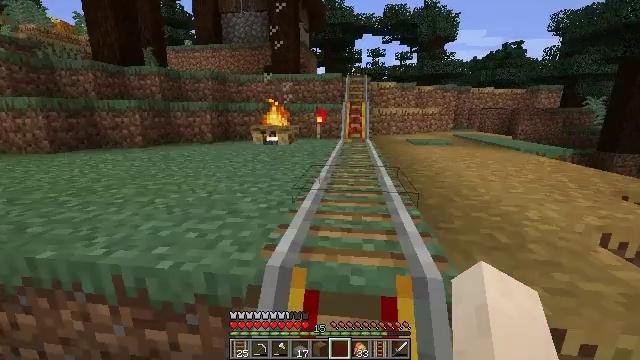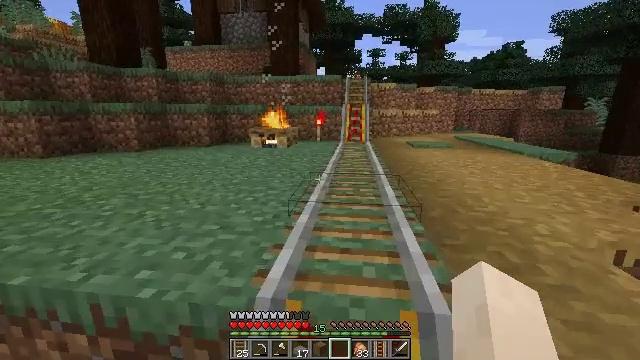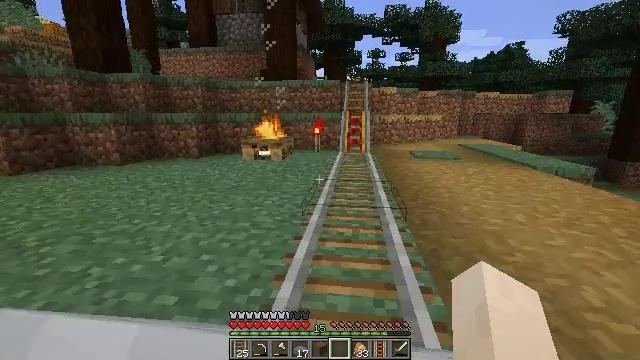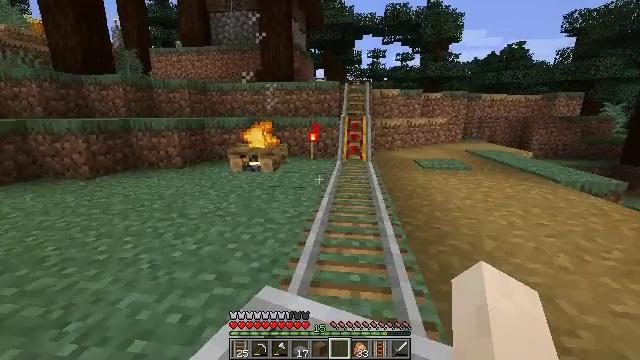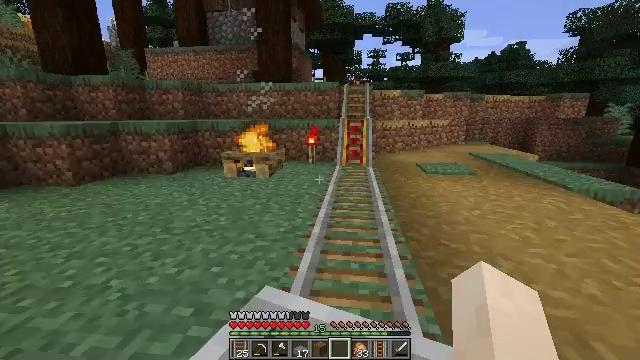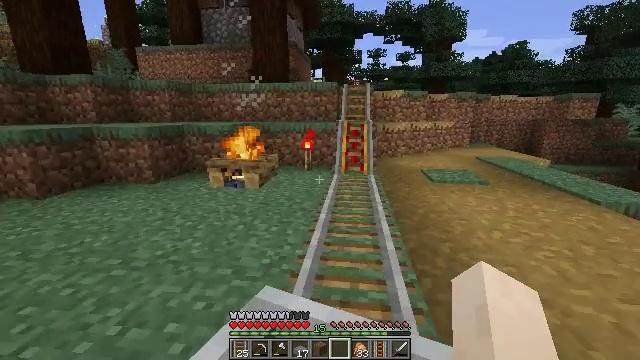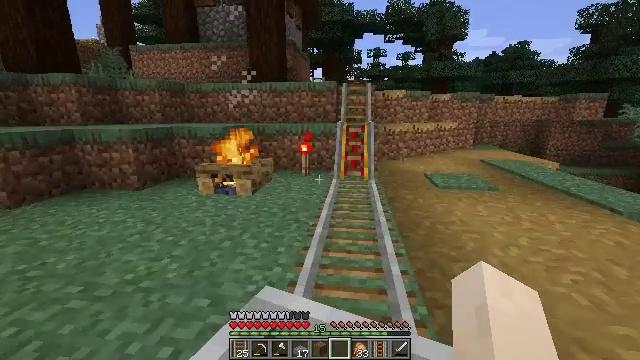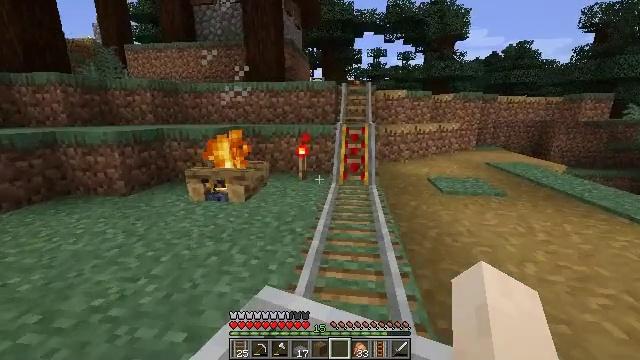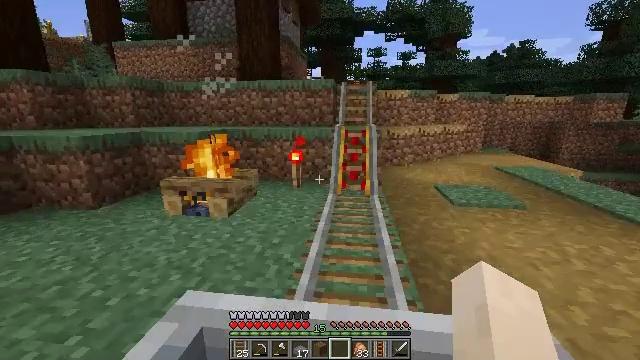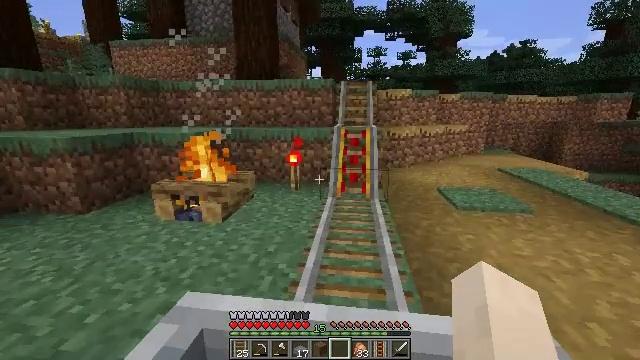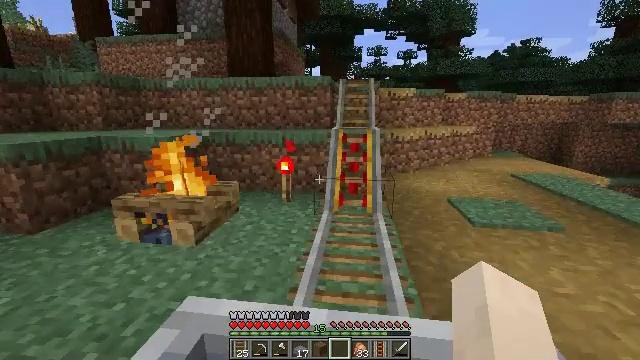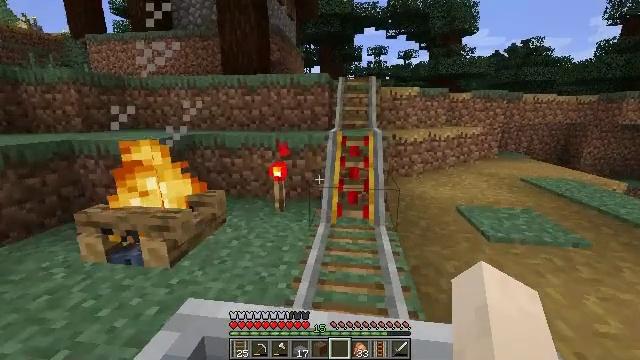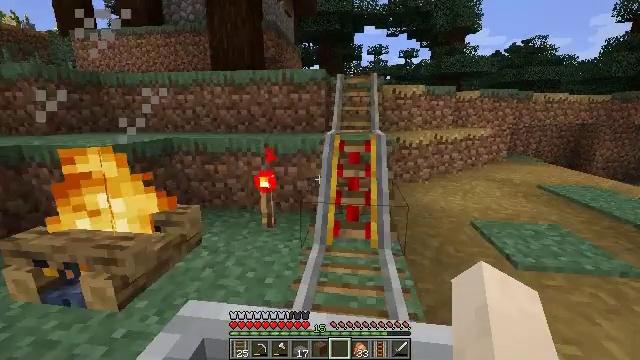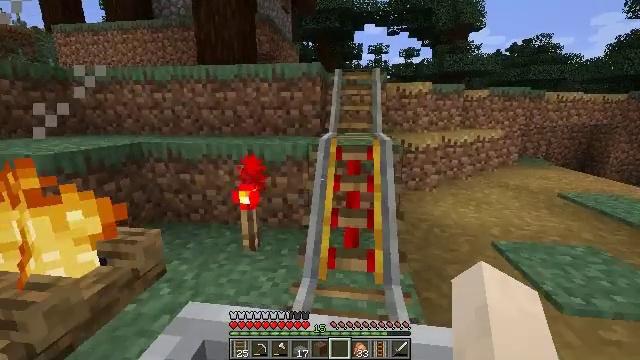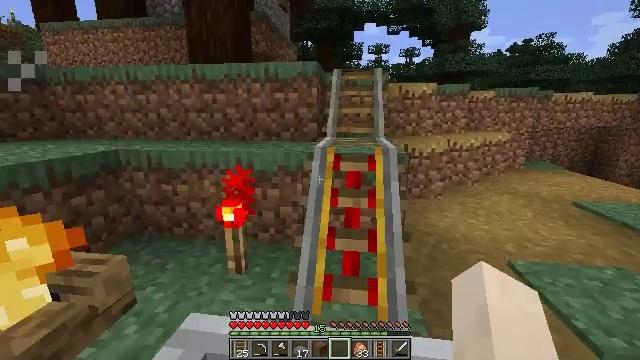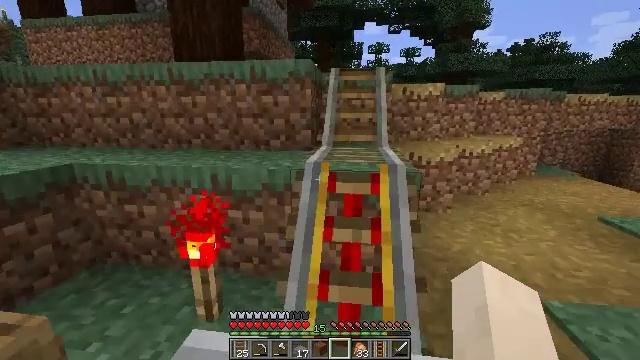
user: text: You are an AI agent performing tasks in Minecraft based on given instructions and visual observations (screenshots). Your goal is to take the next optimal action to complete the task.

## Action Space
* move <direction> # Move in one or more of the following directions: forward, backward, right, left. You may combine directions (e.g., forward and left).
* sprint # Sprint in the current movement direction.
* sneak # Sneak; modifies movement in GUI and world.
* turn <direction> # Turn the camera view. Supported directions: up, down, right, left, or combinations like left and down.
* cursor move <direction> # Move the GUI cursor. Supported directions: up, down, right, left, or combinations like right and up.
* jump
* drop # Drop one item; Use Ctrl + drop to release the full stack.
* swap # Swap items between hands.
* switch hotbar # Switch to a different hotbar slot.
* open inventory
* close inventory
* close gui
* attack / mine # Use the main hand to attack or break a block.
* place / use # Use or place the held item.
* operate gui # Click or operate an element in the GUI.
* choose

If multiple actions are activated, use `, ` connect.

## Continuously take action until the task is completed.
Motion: motion action
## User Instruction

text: Gather the rail for future use.
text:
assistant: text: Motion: no_op
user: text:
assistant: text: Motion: no_op
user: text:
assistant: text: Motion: no_op
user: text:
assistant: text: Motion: no_op
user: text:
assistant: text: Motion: no_op
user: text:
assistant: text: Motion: no_op
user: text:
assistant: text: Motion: no_op
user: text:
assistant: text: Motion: no_op
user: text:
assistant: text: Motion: no_op
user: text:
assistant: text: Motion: no_op
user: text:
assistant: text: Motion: no_op
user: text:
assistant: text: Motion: no_op
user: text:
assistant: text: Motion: no_op
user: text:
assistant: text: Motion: no_op
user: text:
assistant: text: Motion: no_op
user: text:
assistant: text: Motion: no_op
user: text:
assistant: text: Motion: no_op
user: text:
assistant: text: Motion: no_op
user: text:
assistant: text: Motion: no_op
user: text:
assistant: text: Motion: no_op
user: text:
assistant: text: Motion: no_op
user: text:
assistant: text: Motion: no_op
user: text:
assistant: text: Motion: no_op
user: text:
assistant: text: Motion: no_op
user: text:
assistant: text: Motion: no_op
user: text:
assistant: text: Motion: no_op
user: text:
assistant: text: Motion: no_op
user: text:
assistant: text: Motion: no_op
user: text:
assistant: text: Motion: no_op
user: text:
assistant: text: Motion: no_op